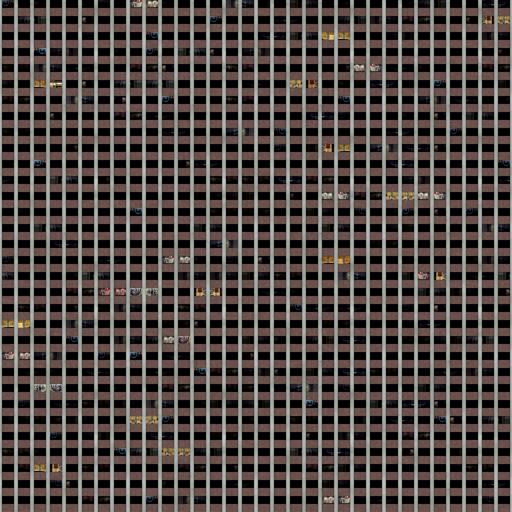
Tags: facade night skyscraper wall window windows